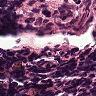
Metastatic tissue present: no